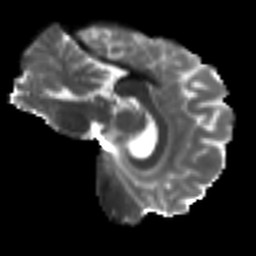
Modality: T2w
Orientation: sagittal
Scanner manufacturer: siemens
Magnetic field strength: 3 T
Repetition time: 9.6 s
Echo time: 0.077 s